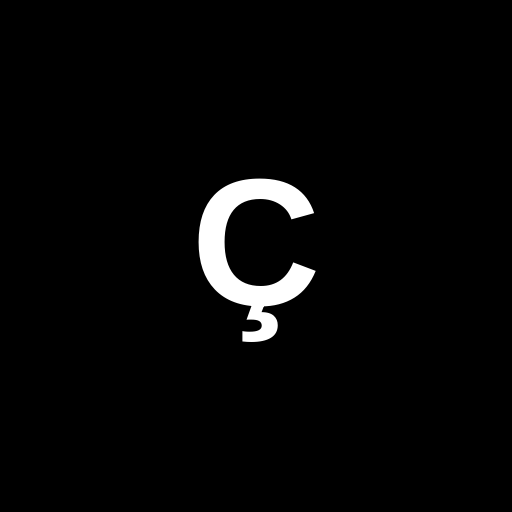
Character: Ç
Unicode: U+00C7 (LATIN CAPITAL LETTER C WITH CEDILLA)